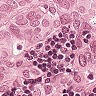
Metastatic tissue present: yes